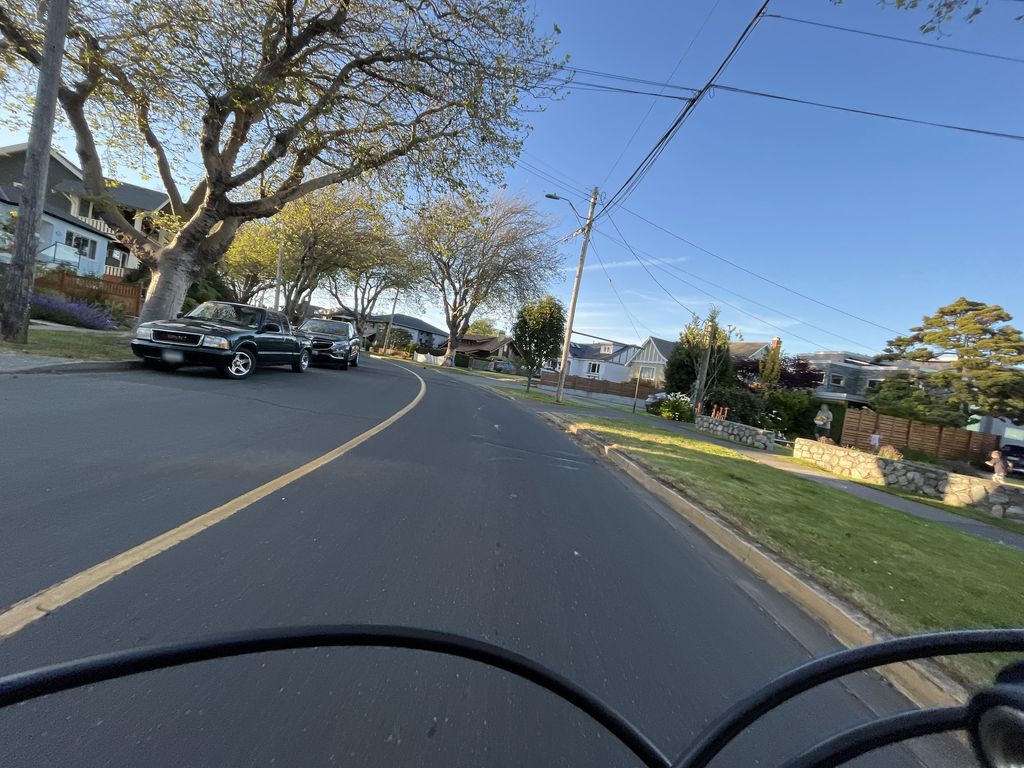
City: victoria